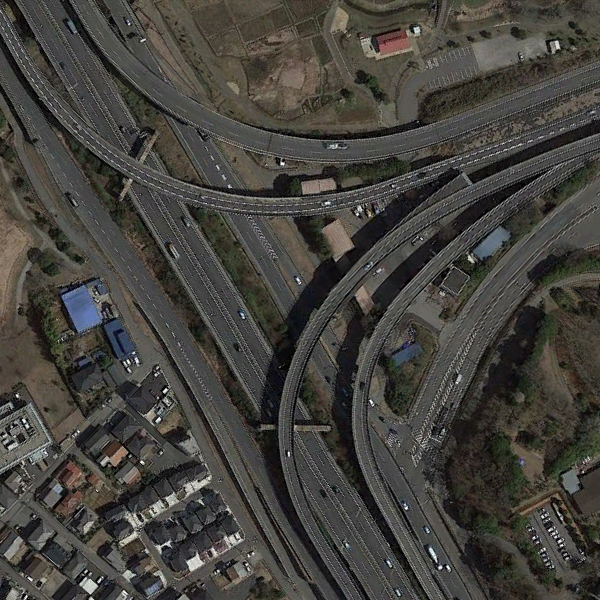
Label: Viaduct